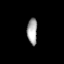
Tissue: prostate
Cell type: Endothelial cells
Senescence score: 0.6874
Nuclear area (px): 262
Mean DAPI intensity: 163.966